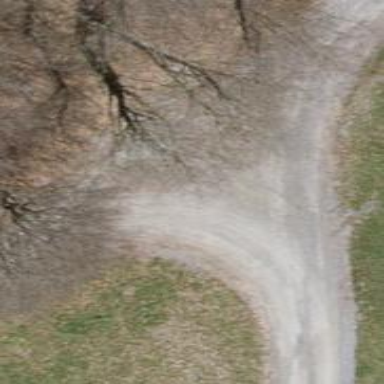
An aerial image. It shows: Pebblestone track with grade2 tracktype.